Question: I'm attempting to make use of twinx() to create a bar/line combo graph with the line visible on top of the bar. Currently this is how it appears:

I also need the line chart to be plotted on the left vertical axis (ax) and the bar on the right (ax2) as it currently is. If I plot the line on the second axis it does appear on top, but obviously it appears on the wrong axis (right)
Here's my code:
'''
self.ax2=ax.twinx()
df[['Opportunities']].plot(kind='bar', stacked=False, title=get_title, color='grey', ax=self.ax2, grid=False)
ax.plot(ax.get_xticks(),df[['Percentage']].values, linestyle='-', marker='o', color='k', linewidth=1.0)
lines, labels = ax.get_legend_handles_labels()
lines2, labels2 = self.ax2.get_legend_handles_labels()
ax.legend(lines + lines2, labels + labels2, loc='lower right')
'''
Also having trouble with the labels, but one thing at a time.
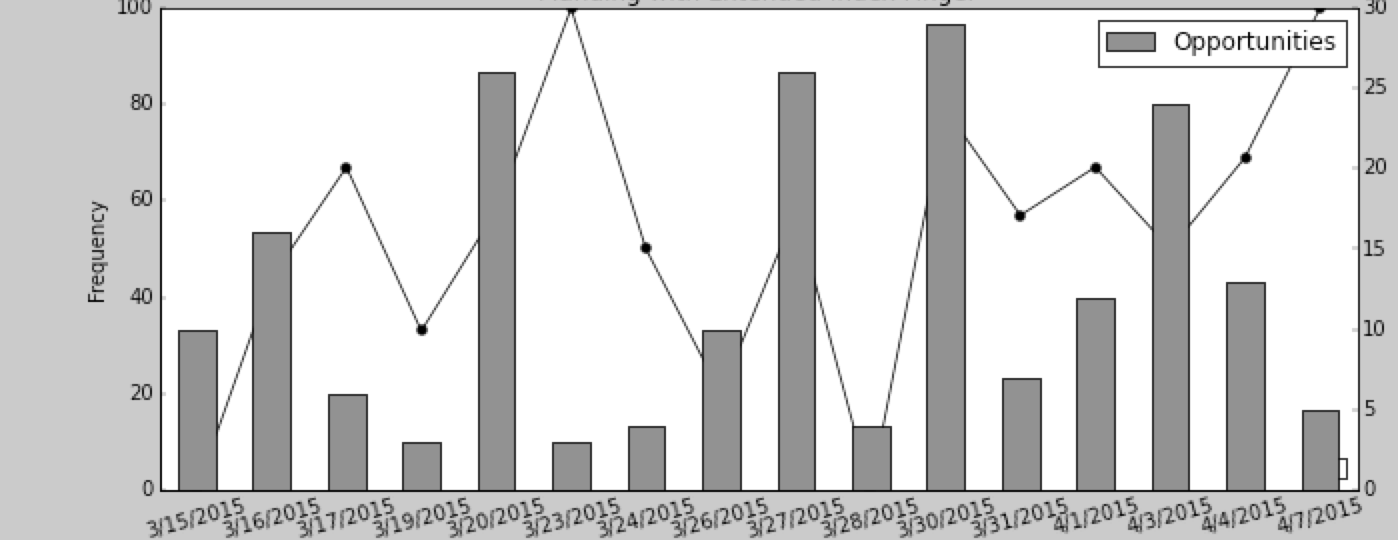
Answer: It appears, by default, that the artists are drawn on 'ax' first, then the
artists on the twin axes 'ax2' on top. So since in your code the line plot was drawn on 'ax' and the bar plot on 'ax2', the bar plot sits on top of (and obscures) the line.
(I thought I could change this by specifying 'zorder', but that attempt did not
work... )
So one way to solve the problem is to use 'ax' to draw the bar plot and 'ax2' to draw the line. That will place the line on top of the bars. It will also, by default, place the ytick labels for 'ax' (the bar plot) on the left, and the ytick labels for 'ax2' (the line) on the right. However, you can use
'''
ax.yaxis.set_ticks_position("right")
ax2.yaxis.set_ticks_position("left")
'''
to swap the location of the left and right ytick labels.
---
'''
import numpy as np
import matplotlib.pyplot as plt
import matplotlib.dates as mdates
import pandas as pd
np.random.seed(2015)
N = 16
df = pd.DataFrame({'Opportunities': np.random.randint(0, 30, size=N),
'Percentage': np.random.randint(0, 100, size=N)},
index=pd.date_range('2015-3-15', periods=N, freq='B').date)
fig, ax = plt.subplots()
df[['Opportunities']].plot(kind='bar', stacked=False, title='get_title',
color='grey', ax=ax, grid=False)
ax2 = ax.twinx()
ax2.plot(ax.get_xticks(), df[['Percentage']].values, linestyle='-', marker='o',
color='k', linewidth=1.0, label='percentage')
lines, labels = ax.get_legend_handles_labels()
lines2, labels2 = ax2.get_legend_handles_labels()
ax.legend(lines + lines2, labels + labels2, loc='best')
ax.yaxis.set_ticks_position("right")
ax2.yaxis.set_ticks_position("left")
fig.autofmt_xdate()
plt.show()
'''
yields

---
Alternatively, the 'zorder' of the axes can be set so as to draw 'ax' above 'ax2'. <URL>:
'''
ax.set_zorder(ax2.get_zorder()+1) # put ax in front of ax2
ax.patch.set_visible(False) # hide the 'canvas'
ax2.patch.set_visible(True) # show the 'canvas'
'''
Thus,
'''
import numpy as np
import matplotlib.pyplot as plt
import matplotlib.dates as mdates
import pandas as pd
np.random.seed(2015)
N = 16
df = pd.DataFrame({'Opportunities': np.random.randint(0, 30, size=N),
'Percentage': np.random.randint(0, 100, size=N)},
index=pd.date_range('2015-3-15', periods=N, freq='B').date)
fig, ax = plt.subplots()
ax2 = ax.twinx()
df[['Opportunities']].plot(kind='bar', stacked=False, title='get_title',
color='grey', ax=ax2, grid=False)
ax.plot(ax.get_xticks(), df[['Percentage']].values, linestyle='-', marker='o',
color='k', linewidth=1.0, label='percentage')
lines, labels = ax.get_legend_handles_labels()
lines2, labels2 = ax2.get_legend_handles_labels()
ax.legend(lines + lines2, labels + labels2, loc='best')
ax.set_zorder(ax2.get_zorder()+1) # put ax in front of ax2
ax.patch.set_visible(False) # hide the 'canvas'
ax2.patch.set_visible(True) # show the 'canvas'
fig.autofmt_xdate()
plt.show()
'''
yields the same result without having to swap the roles played by 'ax' and 'ax2'.